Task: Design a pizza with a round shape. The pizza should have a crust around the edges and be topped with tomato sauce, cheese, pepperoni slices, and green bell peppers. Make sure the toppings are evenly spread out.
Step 68:
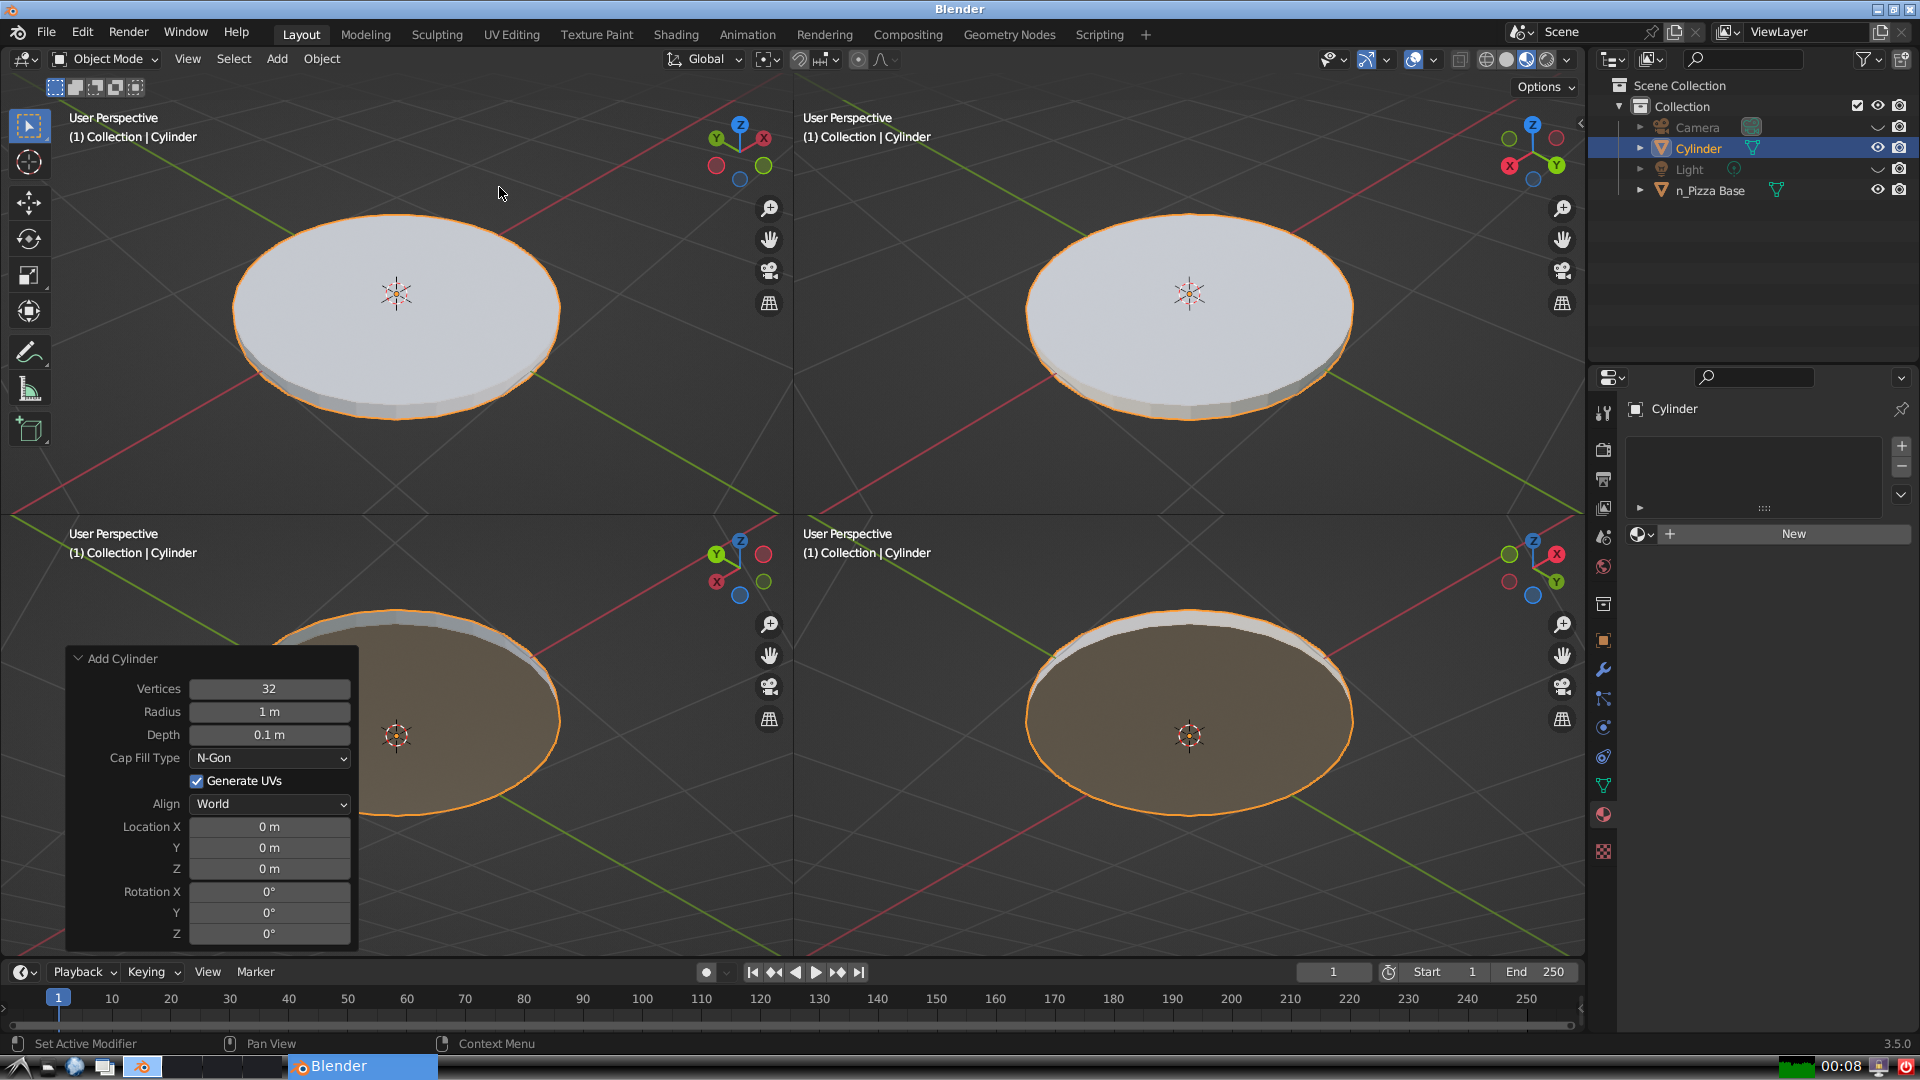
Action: {"mouse_move": [270, 708]}